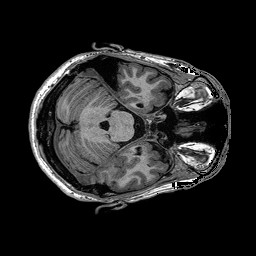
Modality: T1w
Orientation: coronal
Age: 39
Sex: male